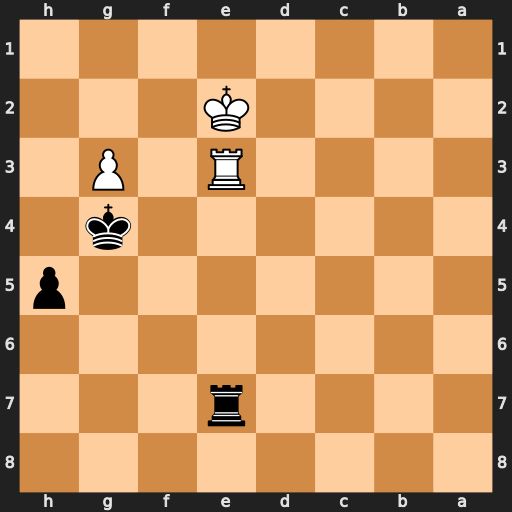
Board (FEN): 8/4r3/8/7p/6k1/4R1P1/4K3/8
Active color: b
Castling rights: -
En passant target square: -
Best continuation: Rxe3+ Kxe3 Kxg3 Ke2 Kg2